Current action and preconditions to check: path_clear

Your task: For each precondition in the list above, predict whether it will hold at this action.

Consider the current scene as observed from the mobile robot's camera, and analyze the predicted future states of all dynamic agents (e.g., people, animals, vehicles, or any moving entities) within the NEXT SECOND.

IMPORTANT: Only answer "very likely" if you are absolutely certain—based on strong, clear evidence—that a dynamic agent will violate the precondition in the predicted future state. Do NOT answer "very likely" for unlikely, ambiguous, or low-probability risks.

Ask yourself for each precondition: Is there a high probability, with clear and convincing evidence, that the predicted future states of any dynamic agent will interfere with the predicted future state of the currently executing action within the NEXT SECOND, causing that precondition to fail?

Assess the risk level based on these predictions. Use "likely" or "very likely" if motions create a clear risk of interference.

Use "neutral" or "improbable" if agents are nearby but their predicted paths are clearly diverging or non-conflicting.

Failure Risk Categories: "very improbable", "improbable", "neutral", "likely", "very likely"

Answer Format: Output ONLY the probability_of_failure value from these categories: "very improbable", "improbable", "neutral", "likely", "very likely"

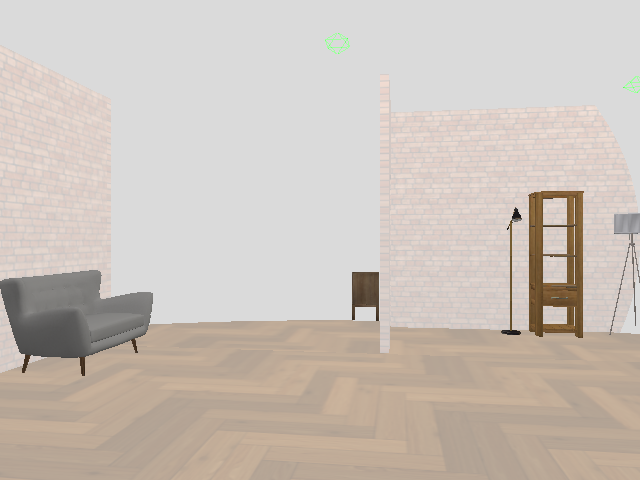

Answer: very improbable